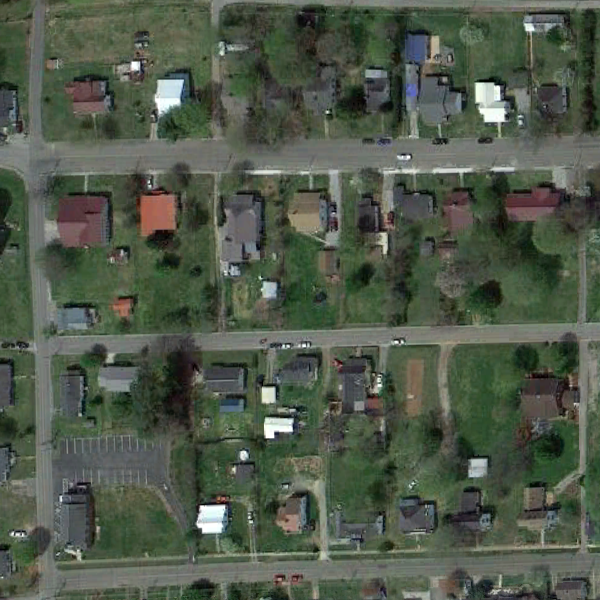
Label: MediumResidential